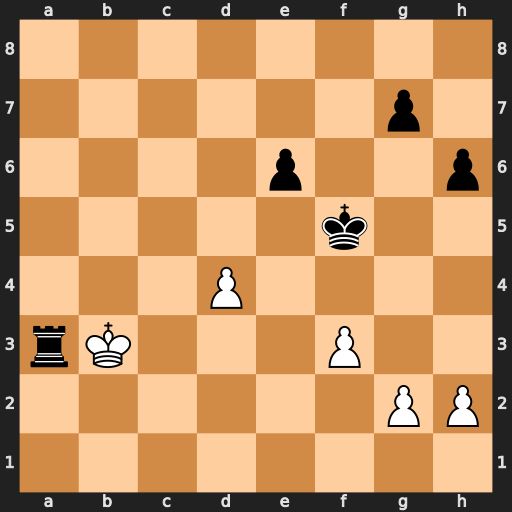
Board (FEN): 8/6p1/4p2p/5k2/3P4/rK3P2/6PP/8
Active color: w
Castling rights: -
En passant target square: -
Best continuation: Kxa3 e5 d5